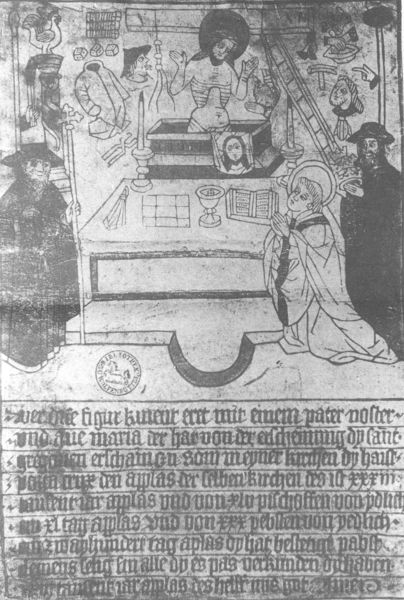
Titel: Die Messe des Hl. Gregor
Institution: Wolfenbüttel, Herzog August Bibliothek
Schlagwörter: hand, kopf, mann, umhang, weiß, menschen, grau, hut, schwarz, skizze, tisch, zeichnung, hemd, jacke, bibel, tod, tot, bild, gewand, kelch, krone, pferd, schrift, stab, leiter, bischof, inschrift, kerze, leuchter, truhe, buch, kreuz, druck, schwarzweiss, stich, seite, illustration, text, stempel, kardinal, beten, gravur, altar, würfel, heiligenschein, sarg, christus, grab, jesus, wundmale, hammer, mönch, erscheinung, heiliger, heilige, abendmahl, hahn, siegel, auferstehung, handschrift, latein, menschne, werk, jude, juden, grabtuch, buchmalerei, grabplatte, skript, schweisstuch, arma christi, schmerzensmann, passion christi, helige, marterwerkzeuge, gewabd, 17. jahrhundert, passionswerkzeuge, pater noster, gregoriusmesse, marterwekzeuge